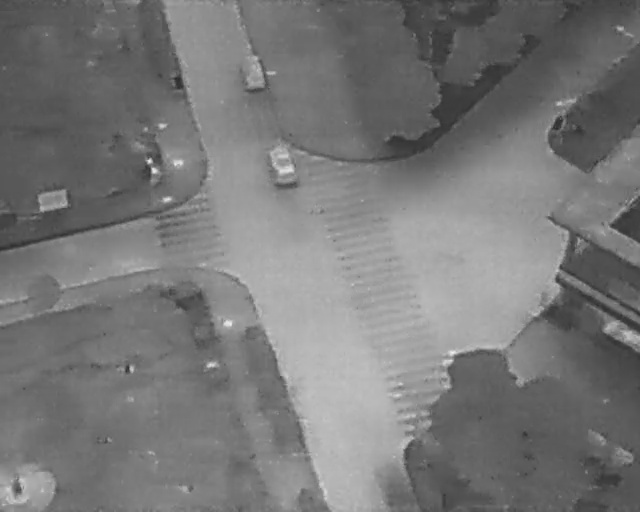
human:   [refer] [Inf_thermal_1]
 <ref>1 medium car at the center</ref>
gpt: <box>[[40, 29, 47, 34, 166]]</box>